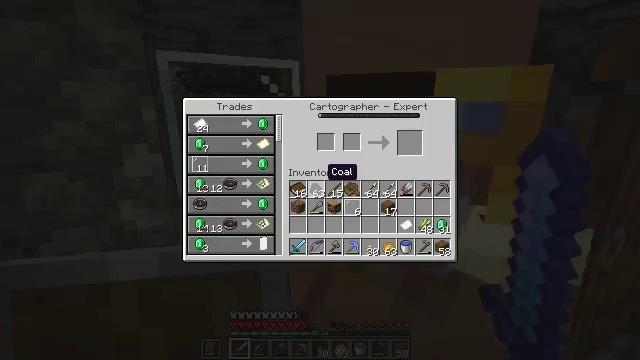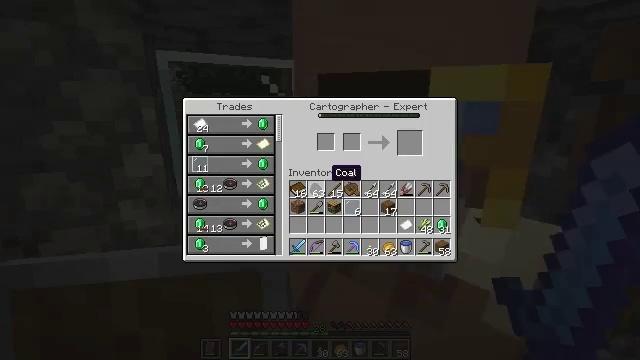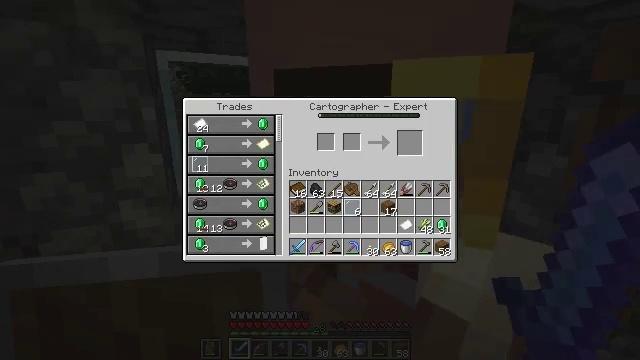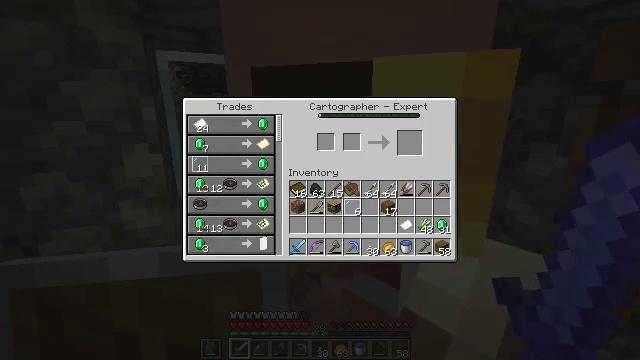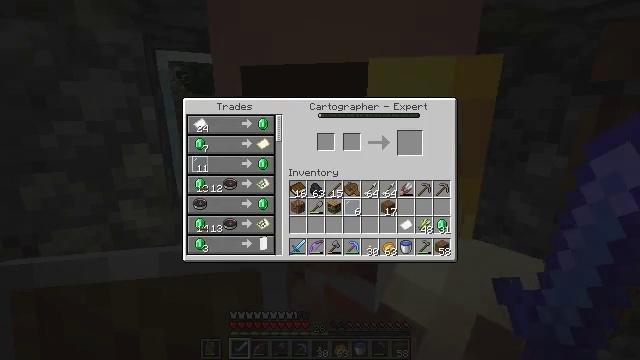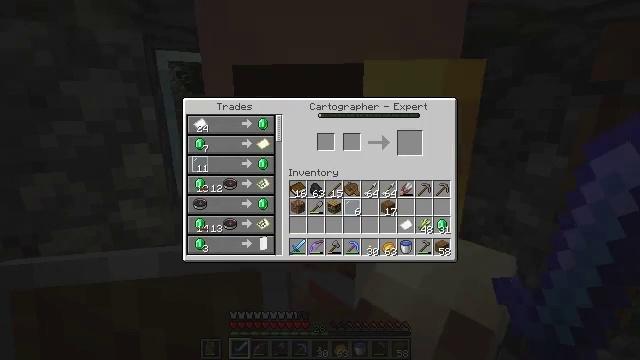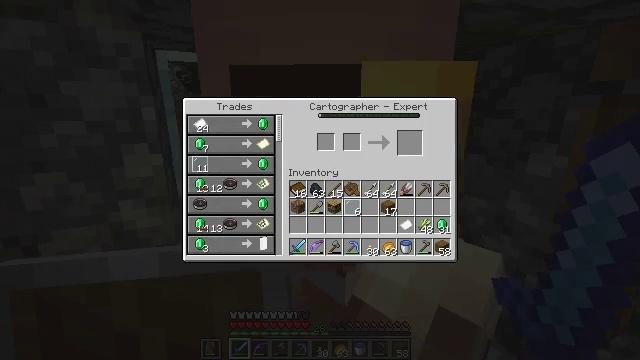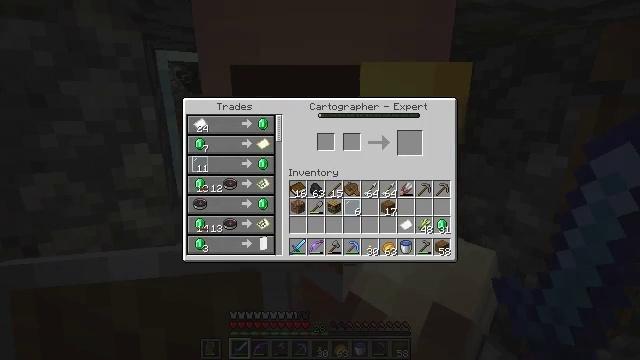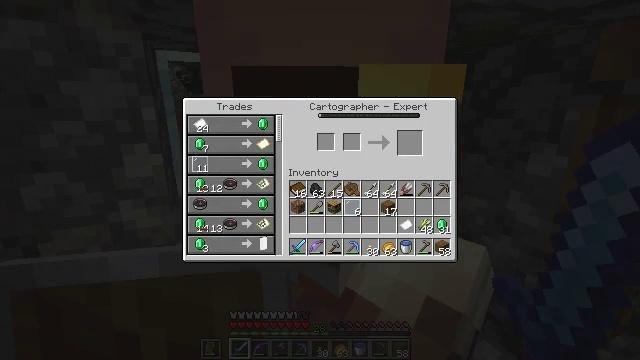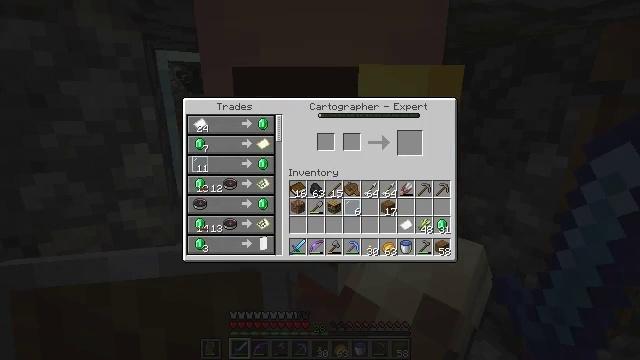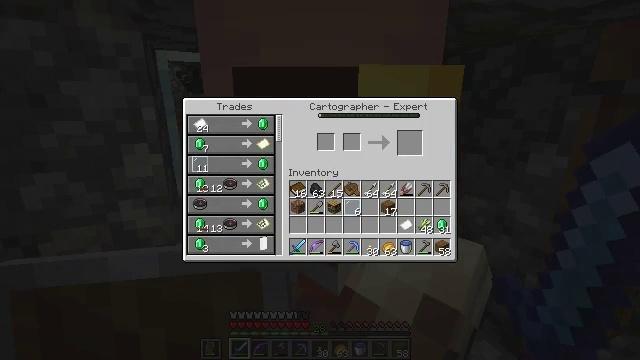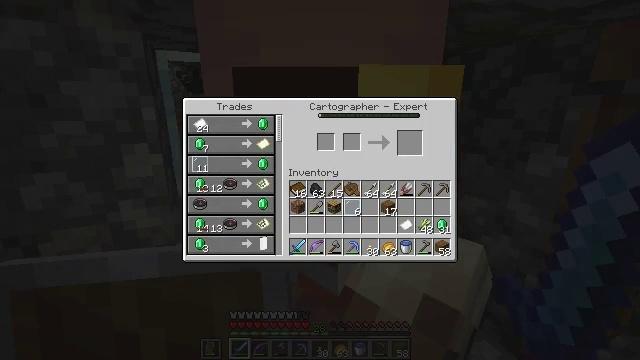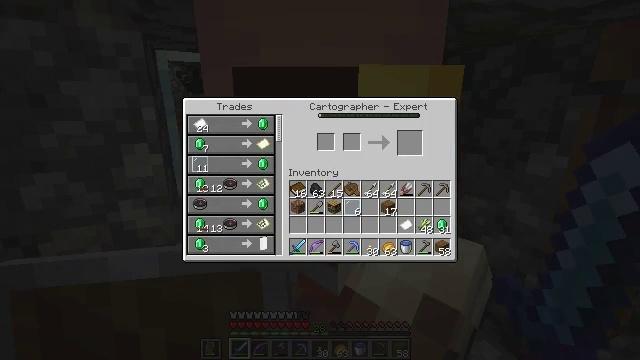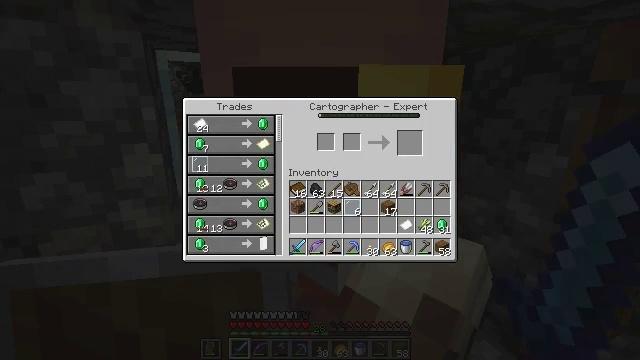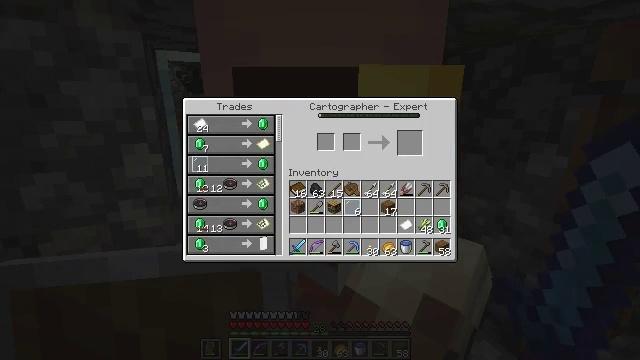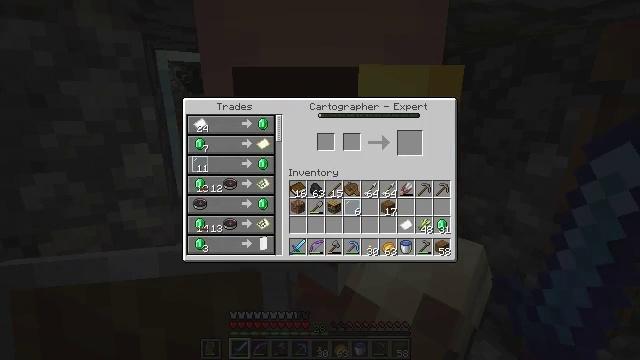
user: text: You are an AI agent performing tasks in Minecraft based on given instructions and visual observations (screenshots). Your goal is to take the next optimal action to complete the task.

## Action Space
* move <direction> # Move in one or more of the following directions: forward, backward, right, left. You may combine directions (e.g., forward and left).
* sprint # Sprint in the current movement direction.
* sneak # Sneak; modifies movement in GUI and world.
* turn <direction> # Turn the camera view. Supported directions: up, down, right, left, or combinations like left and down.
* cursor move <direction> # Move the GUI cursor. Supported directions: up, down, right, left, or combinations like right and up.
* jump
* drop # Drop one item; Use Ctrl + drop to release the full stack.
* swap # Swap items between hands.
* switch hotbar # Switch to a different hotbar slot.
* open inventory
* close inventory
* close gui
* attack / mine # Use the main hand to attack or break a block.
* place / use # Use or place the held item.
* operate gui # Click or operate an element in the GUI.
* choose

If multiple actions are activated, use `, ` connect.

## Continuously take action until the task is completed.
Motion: motion action
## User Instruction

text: Gather beetroots by breaking the plants.
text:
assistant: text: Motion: no_op
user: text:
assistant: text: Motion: no_op
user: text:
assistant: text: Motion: no_op
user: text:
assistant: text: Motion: no_op
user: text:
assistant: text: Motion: no_op
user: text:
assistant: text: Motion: no_op
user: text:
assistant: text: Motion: no_op
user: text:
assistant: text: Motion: no_op
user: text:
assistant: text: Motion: no_op
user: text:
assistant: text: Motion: no_op
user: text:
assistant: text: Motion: no_op
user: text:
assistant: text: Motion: no_op
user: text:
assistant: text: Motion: no_op
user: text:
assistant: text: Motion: no_op
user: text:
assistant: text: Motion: no_op
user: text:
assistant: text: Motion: cursor move left
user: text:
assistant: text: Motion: cursor move left
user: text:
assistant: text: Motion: cursor move left
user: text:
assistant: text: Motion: cursor move left
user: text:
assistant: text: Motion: no_op
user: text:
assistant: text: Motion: no_op
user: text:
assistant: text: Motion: no_op
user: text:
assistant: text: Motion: no_op
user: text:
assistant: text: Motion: no_op
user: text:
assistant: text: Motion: no_op
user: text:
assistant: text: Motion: no_op
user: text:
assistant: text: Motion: no_op
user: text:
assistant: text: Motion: no_op
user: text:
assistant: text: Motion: no_op
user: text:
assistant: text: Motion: cursor move down